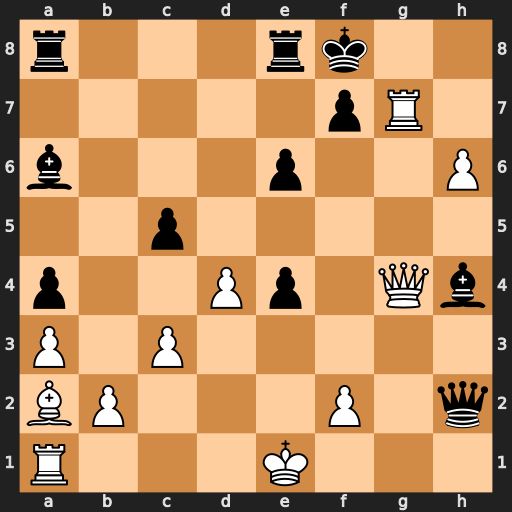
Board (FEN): r3rk2/5pR1/b3p2P/2p5/p2Pp1Qb/P1P5/BP3P1q/R3K3
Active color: w
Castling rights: Q
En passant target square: -
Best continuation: Rxf7+ Kxf7 Qg7#